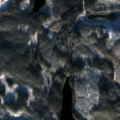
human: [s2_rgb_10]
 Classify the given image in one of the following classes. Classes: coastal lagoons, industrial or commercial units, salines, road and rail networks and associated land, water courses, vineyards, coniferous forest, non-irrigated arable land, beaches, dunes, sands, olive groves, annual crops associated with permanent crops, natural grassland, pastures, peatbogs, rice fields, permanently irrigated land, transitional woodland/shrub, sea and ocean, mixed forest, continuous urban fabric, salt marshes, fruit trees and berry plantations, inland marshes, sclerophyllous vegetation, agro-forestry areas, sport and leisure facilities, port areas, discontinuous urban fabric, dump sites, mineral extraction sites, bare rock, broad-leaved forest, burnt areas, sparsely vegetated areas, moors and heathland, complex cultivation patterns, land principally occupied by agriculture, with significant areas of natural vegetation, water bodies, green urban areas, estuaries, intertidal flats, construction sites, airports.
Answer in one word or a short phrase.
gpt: coniferous forest, mixed forest, transitional woodland/shrub